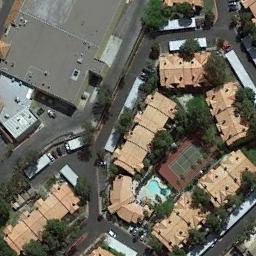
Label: tennis_court